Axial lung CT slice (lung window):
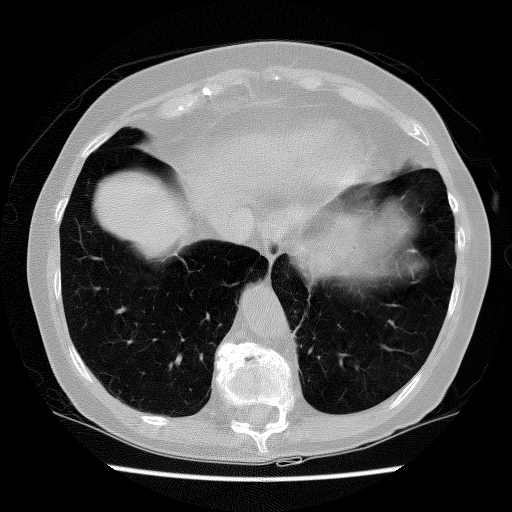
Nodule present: no